Aerial crown-view tile of a tropical tree (Barro Colorado Island, Panama), acquired 20240716:
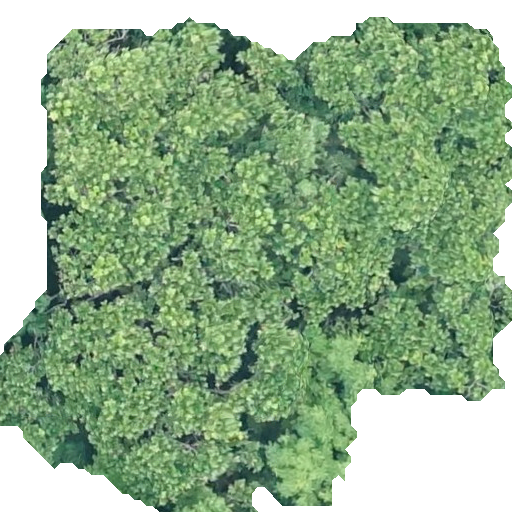
Species: Anacardium excelsum
GBIF accepted scientific name: Anacardium excelsum
Crown area: 316.931 m²